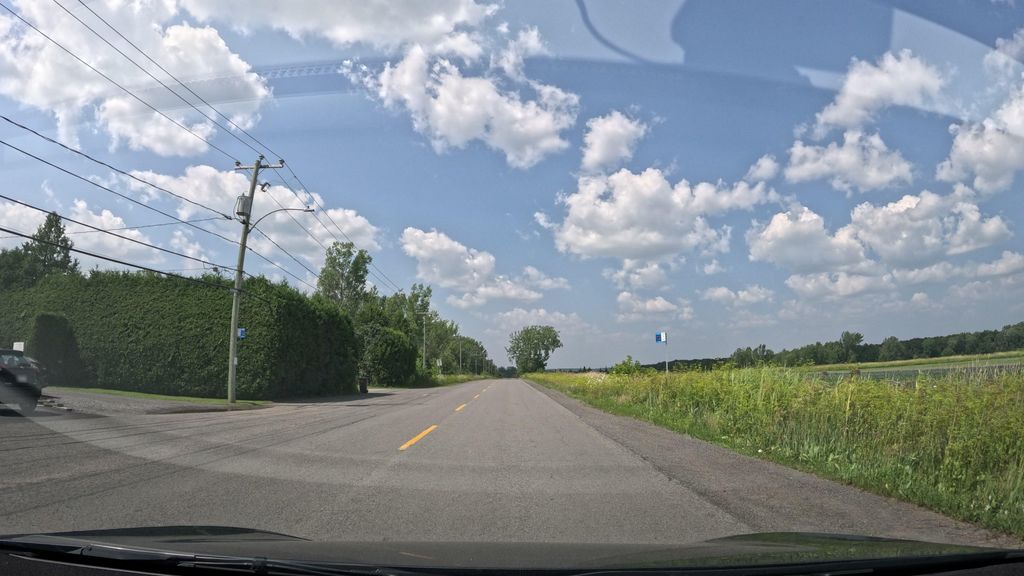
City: montreal